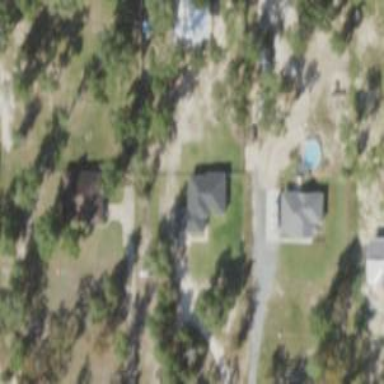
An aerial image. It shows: Driveway.